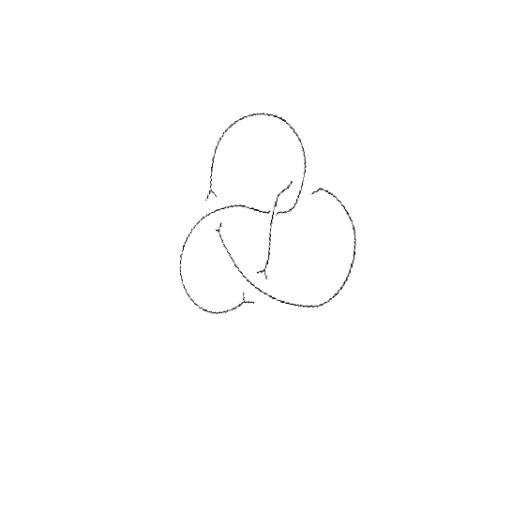
Crossing number: 4